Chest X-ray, PA view. Patient: 66 years old, sex M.
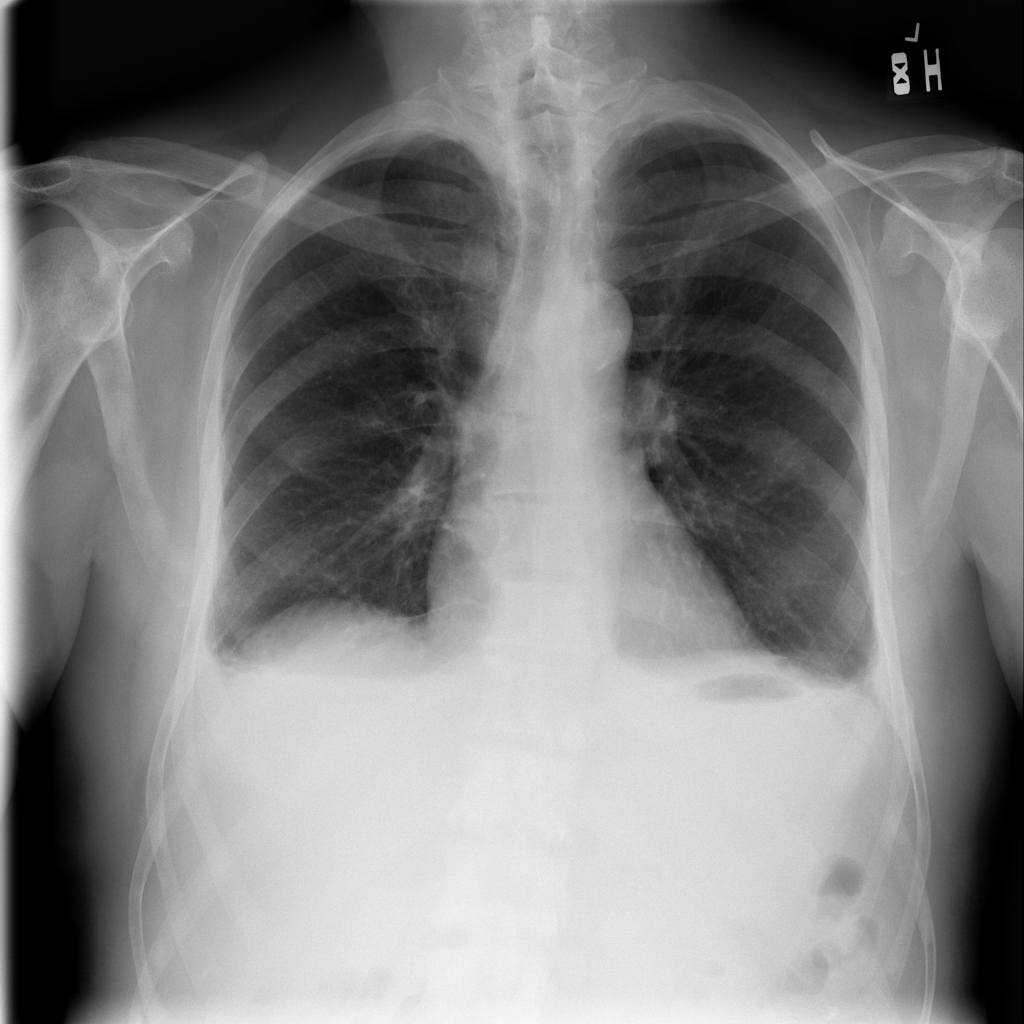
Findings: No Finding